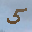
Label: 5